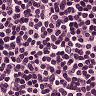
Metastatic tissue present: no